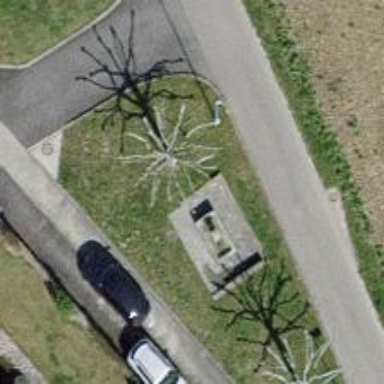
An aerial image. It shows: Beautiful fountain.